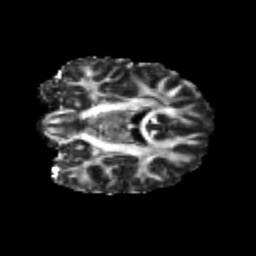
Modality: FA
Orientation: coronal
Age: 20
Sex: female
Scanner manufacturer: siemens
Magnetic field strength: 3 T
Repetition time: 3.5 s
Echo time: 0.113 s